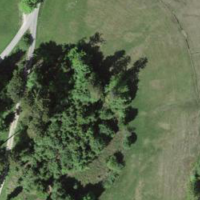
EUNIS habitat code: 43
Species observed at this site:
Succisa pratensis
Caltha palustris